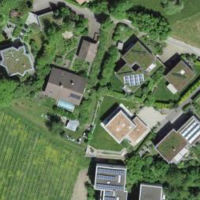
EUNIS habitat code: 54
Species observed at this site:
Prunus padus